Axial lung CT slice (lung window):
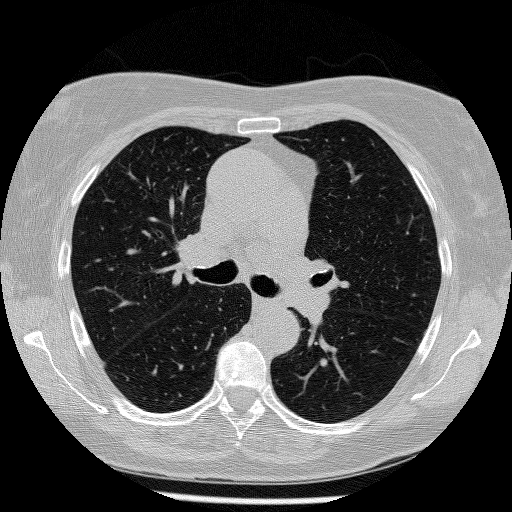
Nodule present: no